Aerial crown-view tile of a tropical tree (Barro Colorado Island, Panama), acquired 20241112:
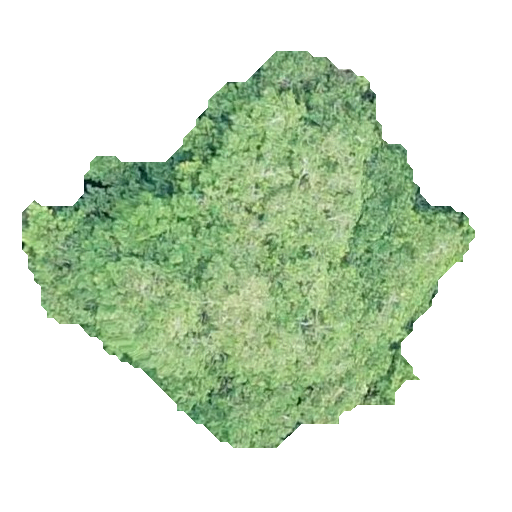
Species: Guapira myrtiflora
GBIF accepted scientific name: Guapira myrtiflora
Crown area: 171.997 m²